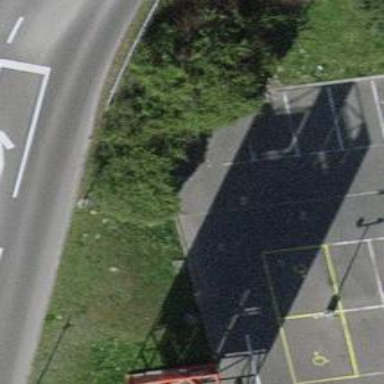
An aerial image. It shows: Asphalt parking aisle road for service vehicles.